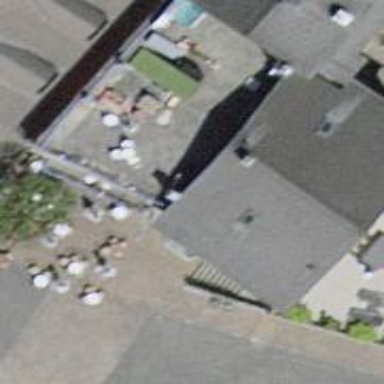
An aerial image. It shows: Bar.